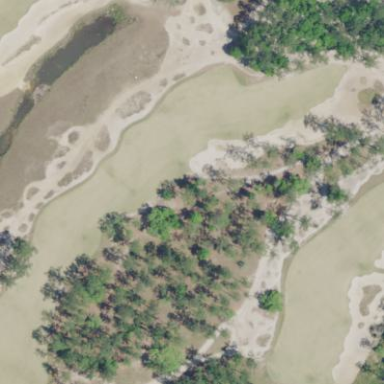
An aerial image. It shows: Golf bunker filled with natural sand.